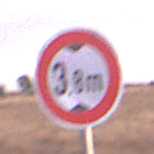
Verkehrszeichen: TatsaechlicheHoehe
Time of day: SunriseSunset
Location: Outdoor (Nature)
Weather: PartlyCloudy
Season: NotSpecified
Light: Natural